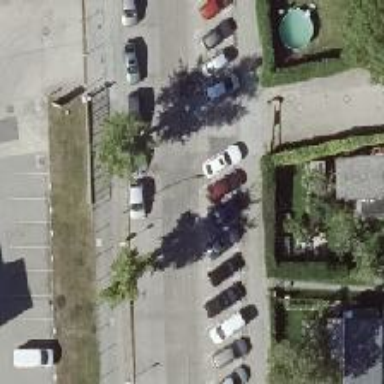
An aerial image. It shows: Residential road with concrete surface. There is separate sidewalk and parking lane on the right side.